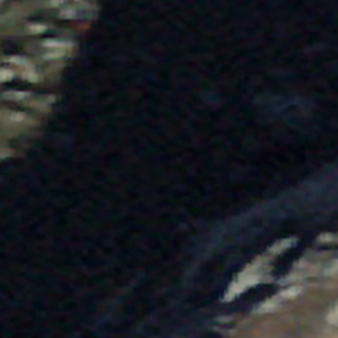
Label: other